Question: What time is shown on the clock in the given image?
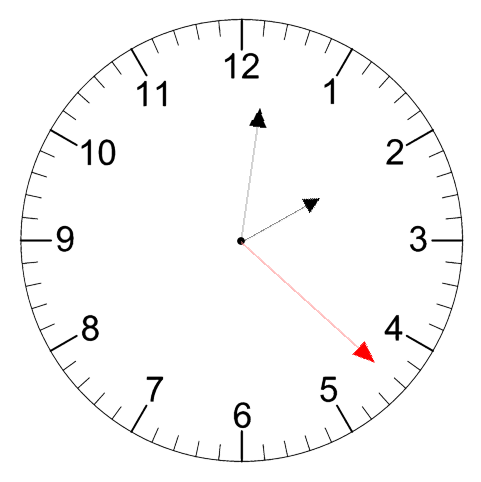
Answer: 02:01:22